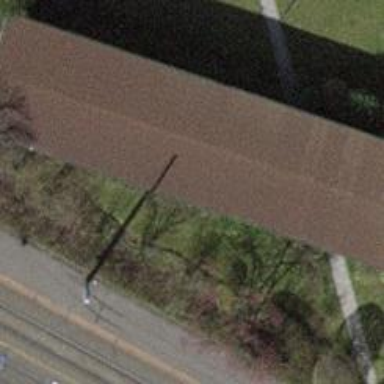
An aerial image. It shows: View of roof of building.